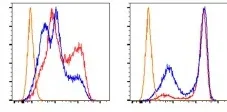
A novel Y524S variant in p110delta causes APDS. (E) Western blotting for phosphotyrosine in freshly purified control or patient CD4+ T cells, either unstimulated or stimulated for the indicated times with anti-CD3.
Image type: pathology (immunostaining)